Question: I wanted to know if Highcharts library allows animation for rendering when charts are removed. (or hide or any..)
To make my question more sense, I have attached a image of a donut chart while it renders.

Left image shows animation direction when chart is rendering. Animation renders clockwise direction from 12 o'clock.
Right image shows my desire animation where animation renders anti-clockwise and removes (or hide) charts and will be left empty. (This is what I'm seek for.. if it's available)
The reason why I seek for this is because I wanted to keep the consistancy when I render chart and hide chart. I love the nature of Highchart's smooth display, animation and it would be nice to have reverse render animation..
Hope anyone knows if this feature is implemented or not available..
Thank you for your time to read this.
Regards,
Danny C
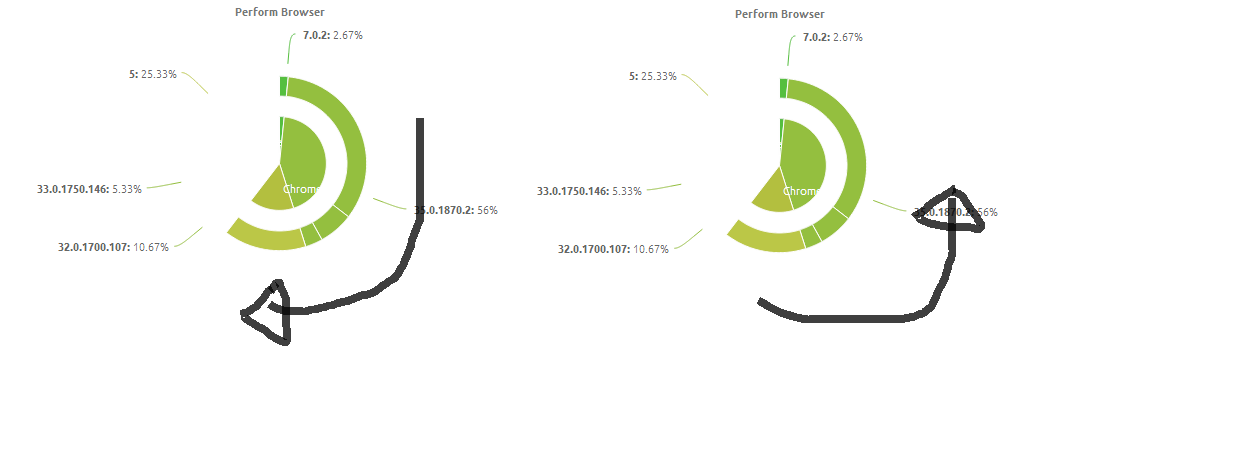
Answer: In general it's not supported, but possible to achieve by wrapping animate function for pie chart. See: <URL>
'''
// Hack Highcharts to provide counter-clockwise animation for pies
Highcharts.wrap(Highcharts.seriesTypes.pie.prototype, 'animate', function (proceed, init) {
this.startAngleRad += Math.PI * 2;
proceed.call(this, init);
});
var chart = new Highcharts.Chart({
chart: {
renderTo: 'container',
type: 'pie'
},
series: [{
data: [1,2,3,4,5],
startAngle: 0
}]
});
'''